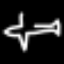
Label: airplane